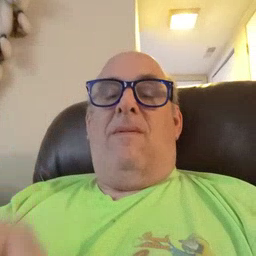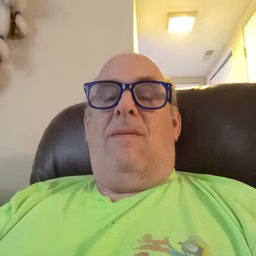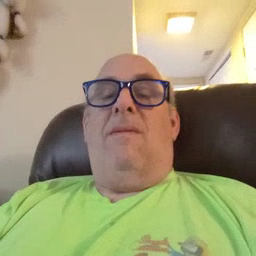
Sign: frenchfries